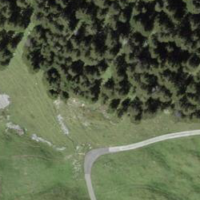
EUNIS habitat code: 23
Species observed at this site:
Arnica montana